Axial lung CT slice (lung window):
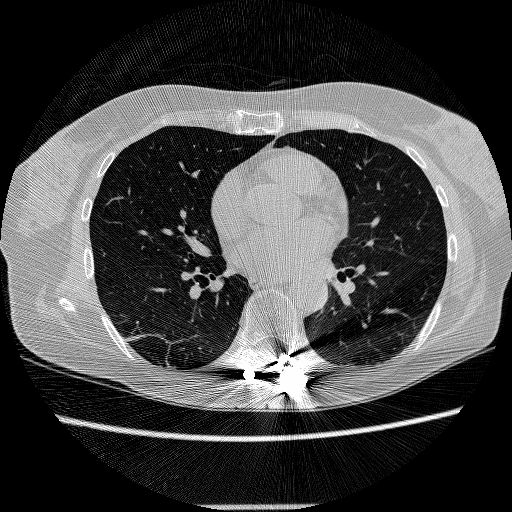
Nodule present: no